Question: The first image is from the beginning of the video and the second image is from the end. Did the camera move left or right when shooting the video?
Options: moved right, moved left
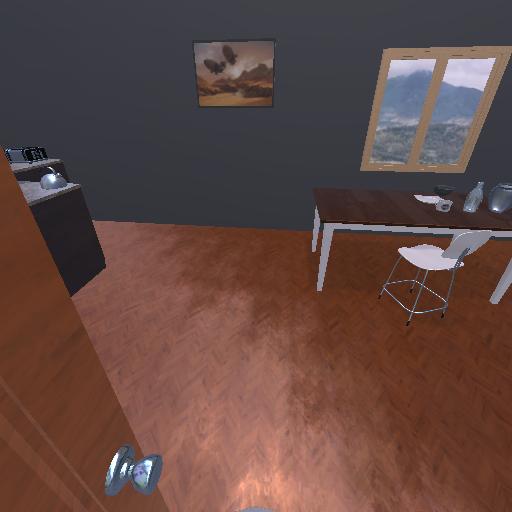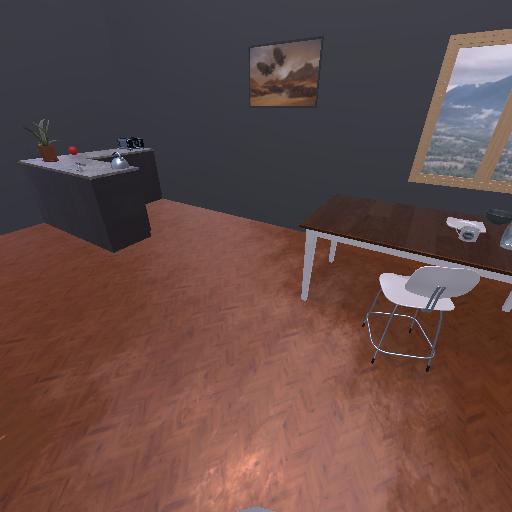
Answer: moved right